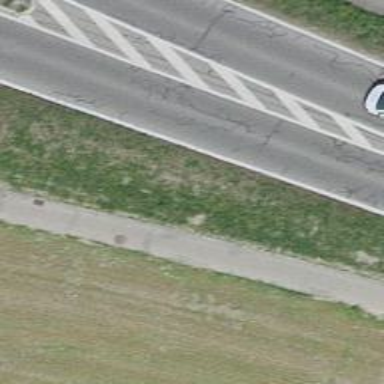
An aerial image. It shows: Secondary road with separate asphalt sidewalks.